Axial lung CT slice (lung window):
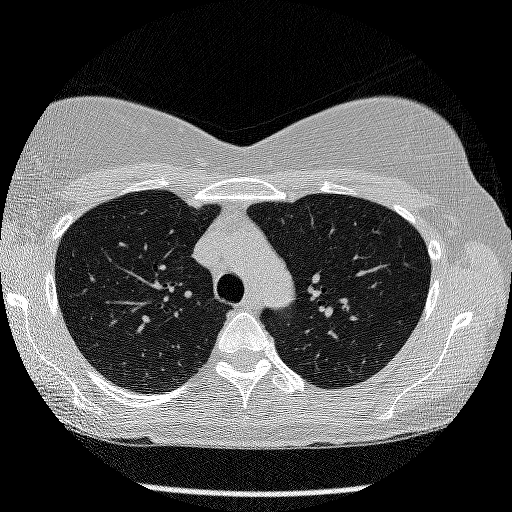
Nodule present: no